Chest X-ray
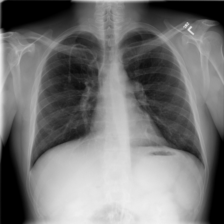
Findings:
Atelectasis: negative
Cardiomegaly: negative
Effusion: negative
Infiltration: positive
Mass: negative
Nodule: negative
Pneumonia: negative
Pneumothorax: negative
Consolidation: negative
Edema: negative
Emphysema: negative
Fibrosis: negative
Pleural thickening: negative
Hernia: negative